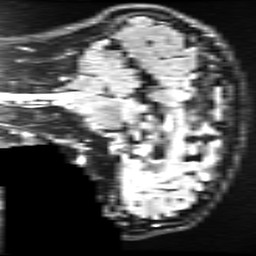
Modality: FLAIR
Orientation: sagittal
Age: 35
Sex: male
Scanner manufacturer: ge
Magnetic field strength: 3 T
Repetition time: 11 s
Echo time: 0.1497 s